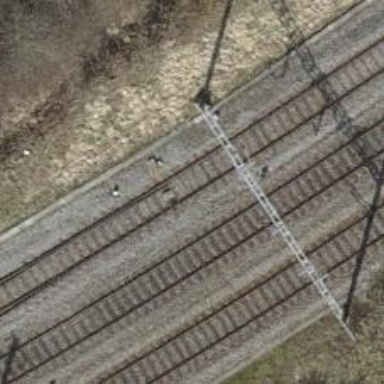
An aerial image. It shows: Railway switch.